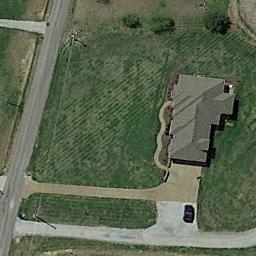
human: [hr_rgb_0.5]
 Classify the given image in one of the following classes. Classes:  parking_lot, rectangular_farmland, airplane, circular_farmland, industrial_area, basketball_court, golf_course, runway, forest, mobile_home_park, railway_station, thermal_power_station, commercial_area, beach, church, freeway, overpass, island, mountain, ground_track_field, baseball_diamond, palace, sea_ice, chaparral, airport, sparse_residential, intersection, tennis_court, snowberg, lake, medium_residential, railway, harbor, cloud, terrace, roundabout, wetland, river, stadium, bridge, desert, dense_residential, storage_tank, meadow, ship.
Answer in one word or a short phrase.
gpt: sparse_residential